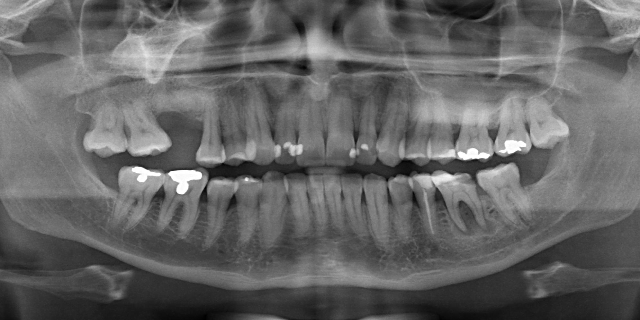
adult